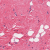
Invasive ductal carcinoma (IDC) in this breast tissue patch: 0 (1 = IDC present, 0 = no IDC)